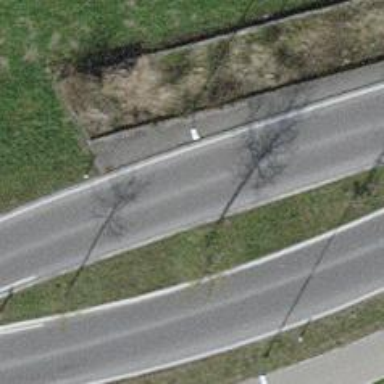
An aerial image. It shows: Primary road with asphalt surface.